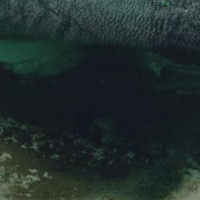
EUNIS habitat code: 15
Species observed at this site:
Cruciata laevipes
Ajuga reptans